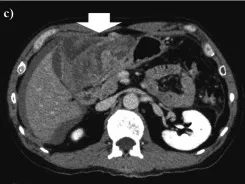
Abdominal computed tomography (CT) on admission showing an intra-abdominal peri-hepatic fluid collection with high density, which could suggest hemoperitoneum. (c) Delayed phase. . Contrast-enhanced abdominal CT shows a large heterogeneous mass with a non-uniform enhancement pattern (white arrow) at the extraluminal space of the gastric anterior wall and intra-abdominal peri-hepatic fluid collection.
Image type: radiology (ct)